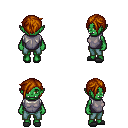
a pixel art fantasy rpg character, female body template, orc, green skin, steel chest armor, teal pants, brunette pixie cut hairstyle, gray slippers, four views (front, back, left, right), 2x2 character sprite sheet, small pixel art, hard edges, no anti-aliasing